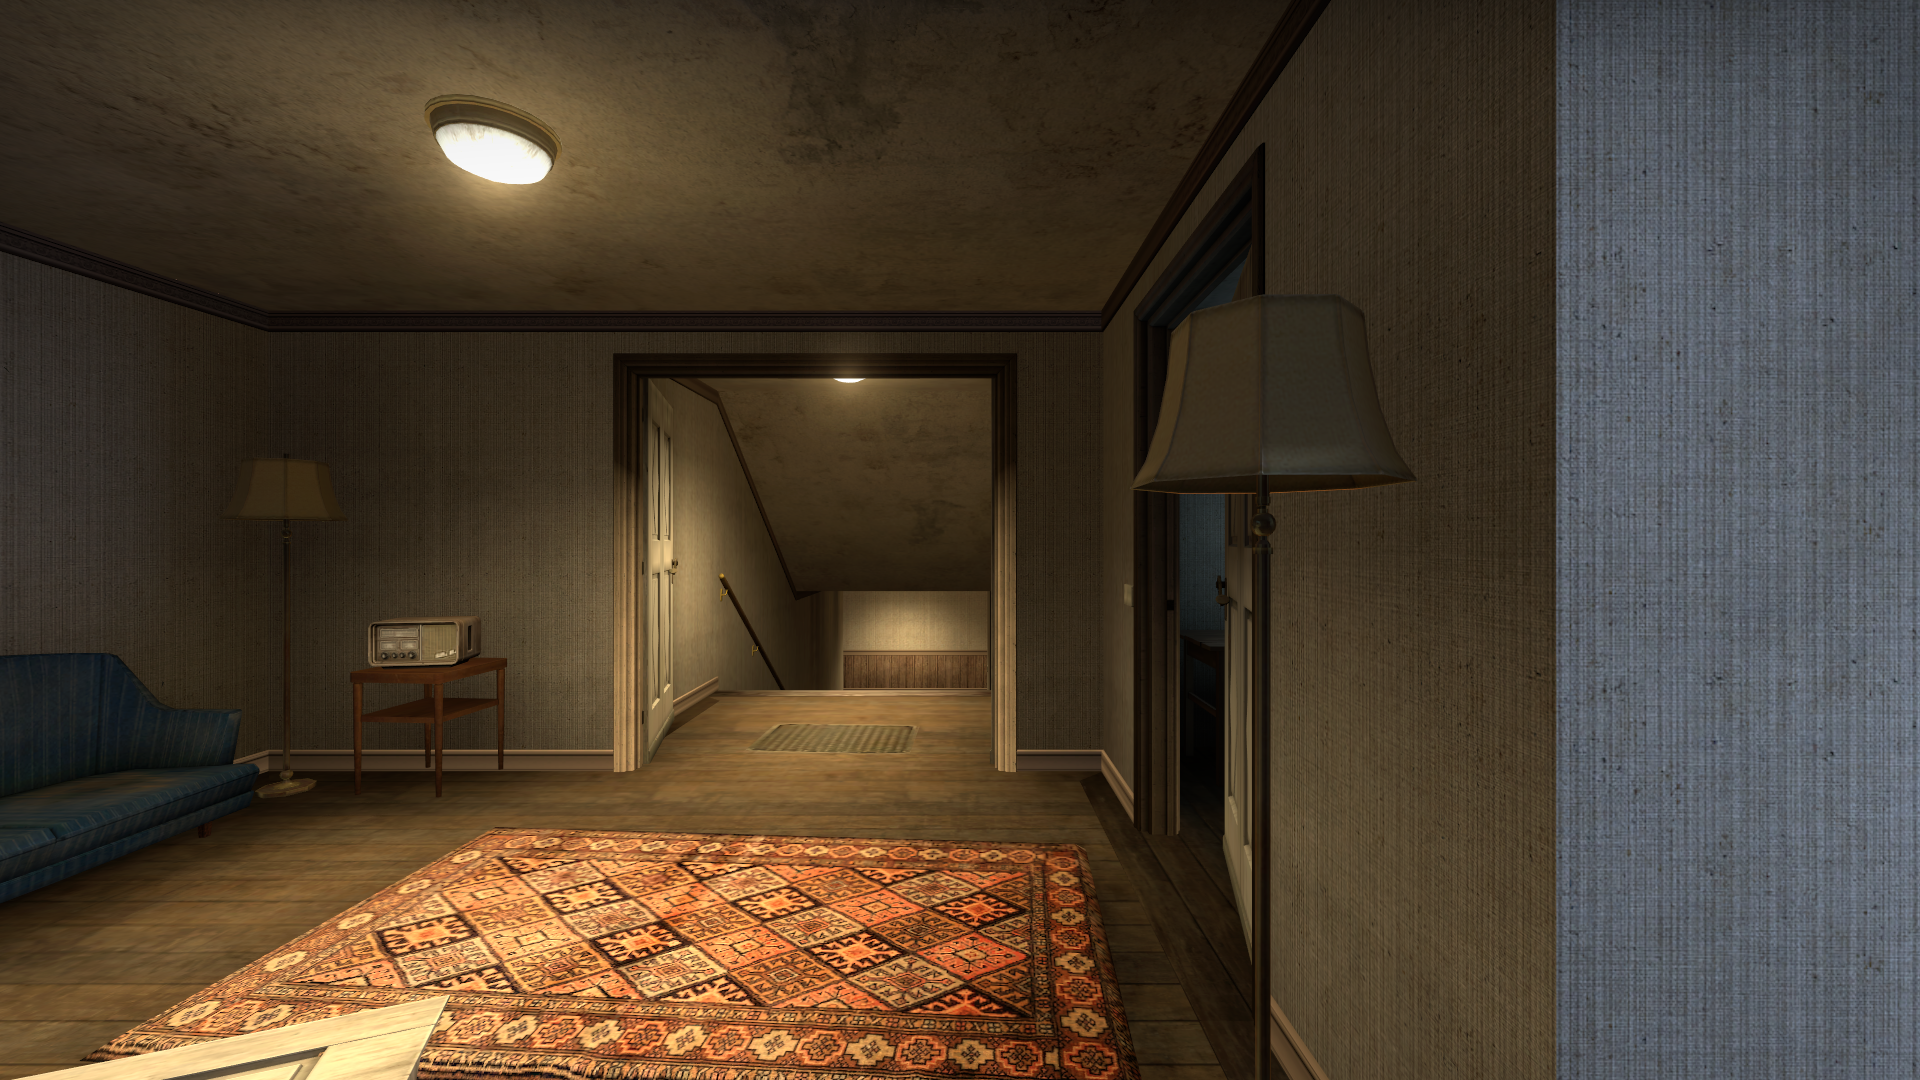
Map: de_inferno